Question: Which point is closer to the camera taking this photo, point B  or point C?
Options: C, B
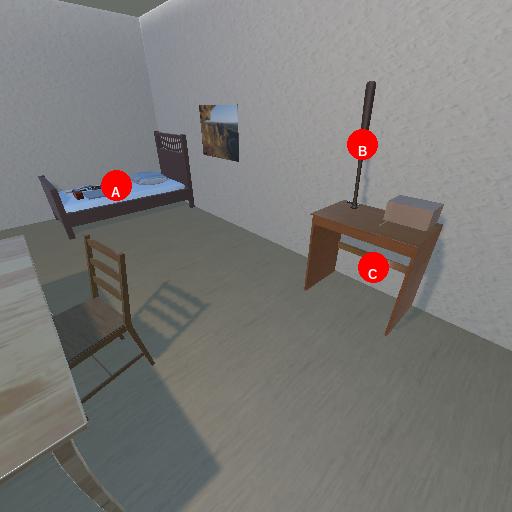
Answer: C